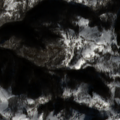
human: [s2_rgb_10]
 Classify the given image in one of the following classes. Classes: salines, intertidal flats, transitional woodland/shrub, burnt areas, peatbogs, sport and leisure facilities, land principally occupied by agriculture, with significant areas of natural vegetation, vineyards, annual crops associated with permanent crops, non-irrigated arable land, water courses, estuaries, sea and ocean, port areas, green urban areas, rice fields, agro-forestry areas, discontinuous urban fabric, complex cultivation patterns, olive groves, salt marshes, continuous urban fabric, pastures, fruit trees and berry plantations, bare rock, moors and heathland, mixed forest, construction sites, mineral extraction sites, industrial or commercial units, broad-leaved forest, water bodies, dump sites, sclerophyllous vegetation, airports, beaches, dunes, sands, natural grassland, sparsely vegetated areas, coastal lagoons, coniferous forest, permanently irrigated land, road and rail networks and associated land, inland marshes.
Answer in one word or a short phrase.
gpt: complex cultivation patterns, land principally occupied by agriculture, with significant areas of natural vegetation, broad-leaved forest, mixed forest, transitional woodland/shrub